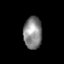
Tissue: skin
Cell type: Epithelial cells
Senescence score: 0.2225
Nuclear area (px): 585
Mean DAPI intensity: 133.272